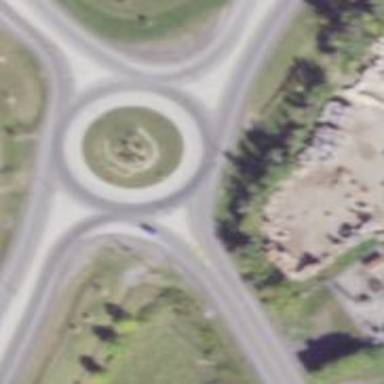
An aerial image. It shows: Roundabout on paved primary highway.